Interaction volume radius: 5 \u00c5
Interaction volume height: 25 \u00c5
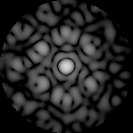
Disorder parameter: 0.6301